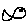
Label: fish